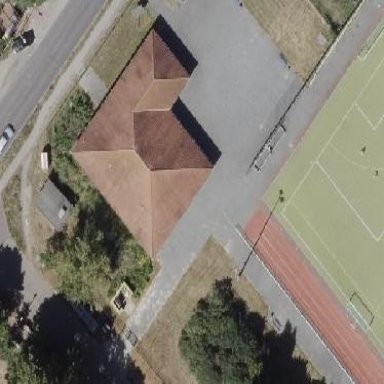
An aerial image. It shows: Community center serving as the home for field hockey club.